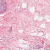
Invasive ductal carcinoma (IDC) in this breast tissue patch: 0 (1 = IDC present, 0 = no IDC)